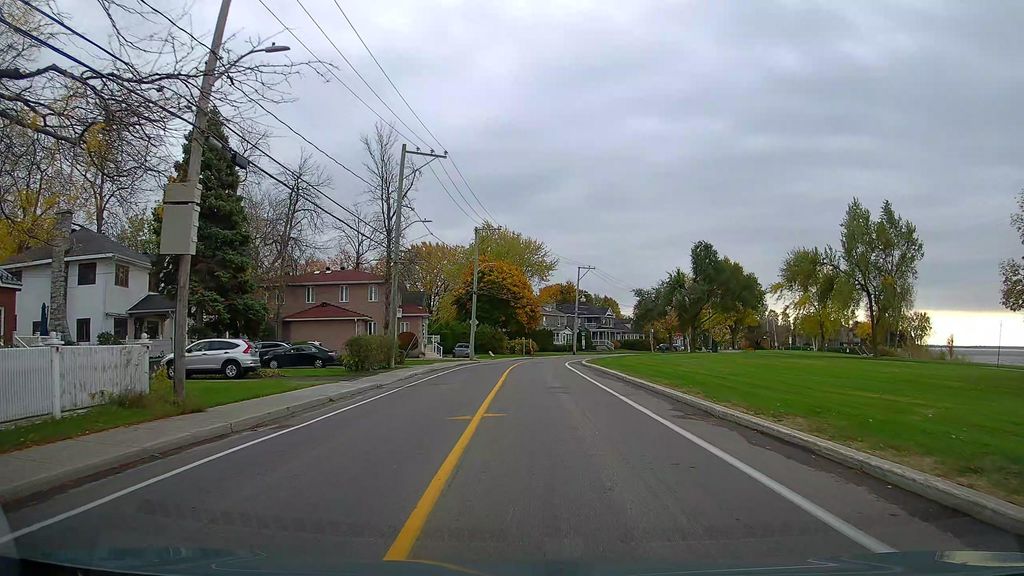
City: montreal